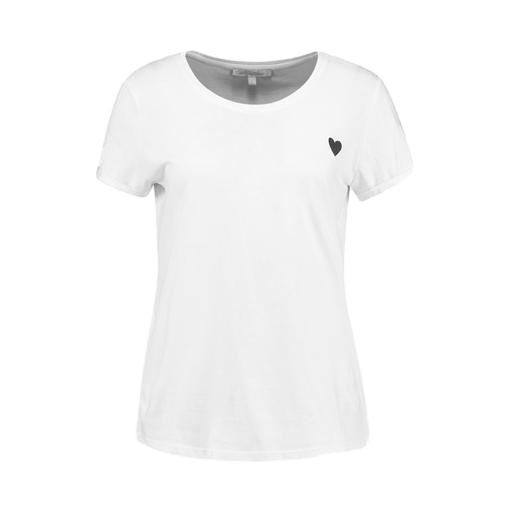
women's black heart logo t-shirt, white petite t-shirt only macy, white heart ringer tee, white background